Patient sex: F
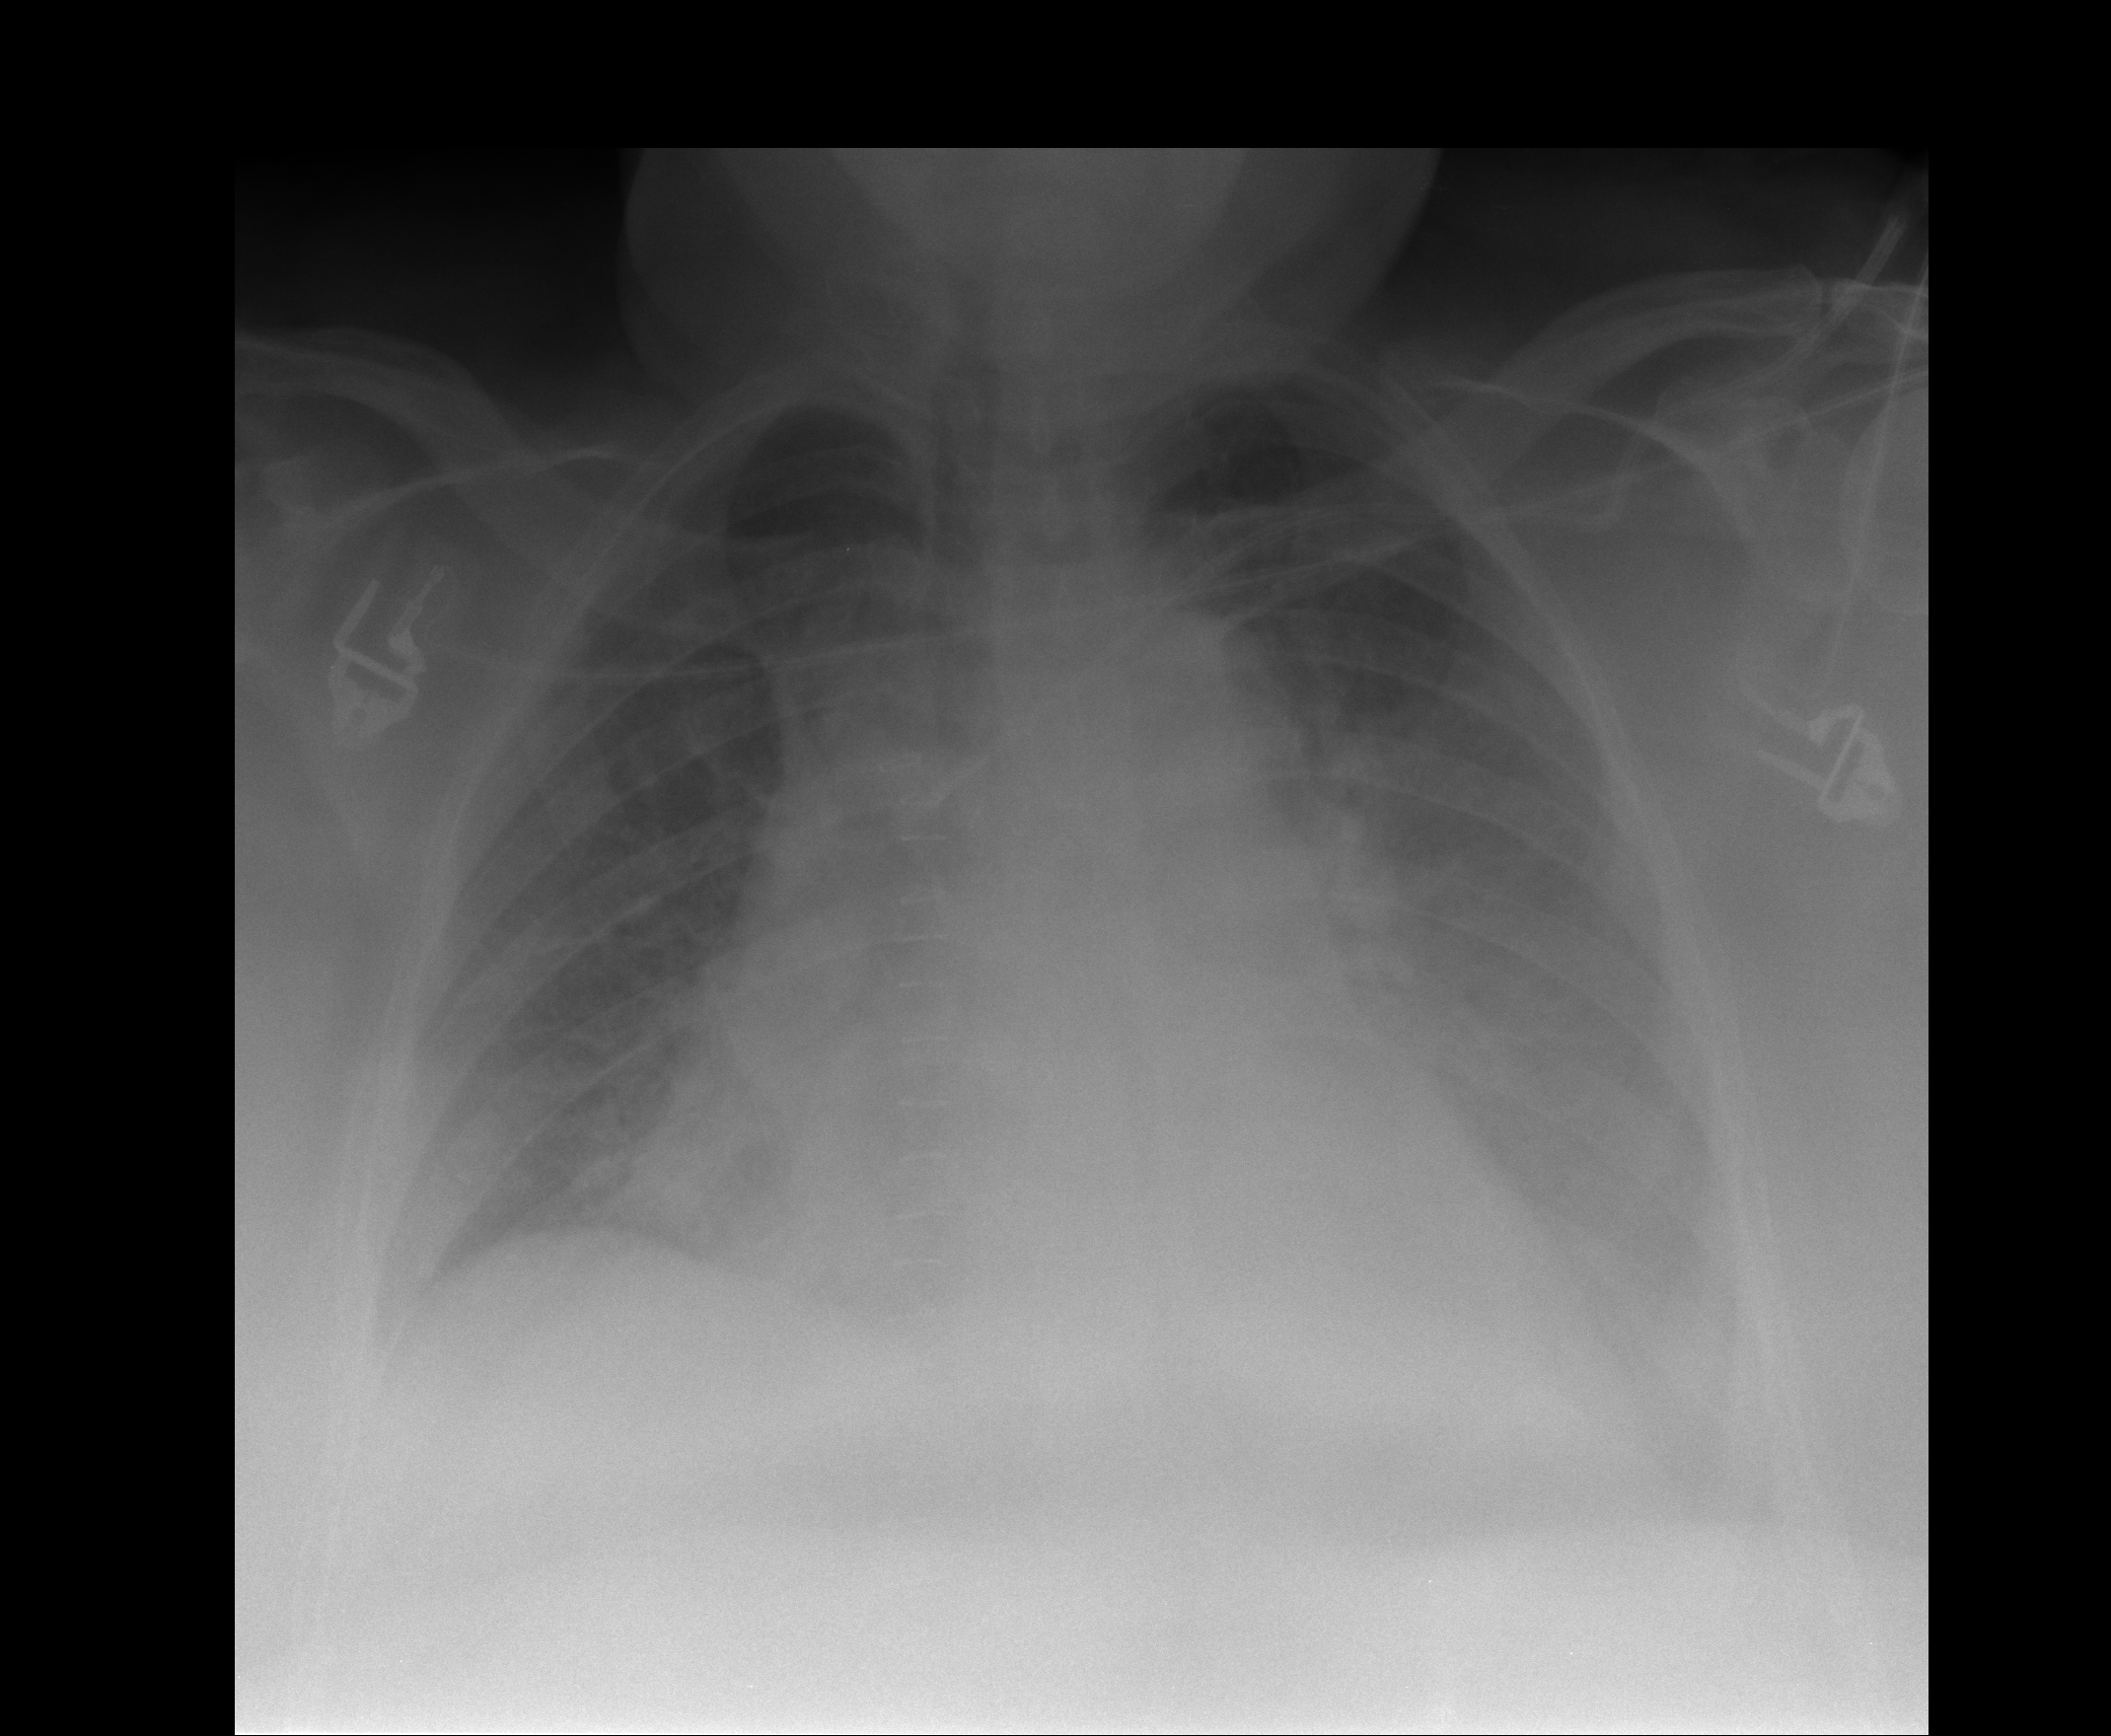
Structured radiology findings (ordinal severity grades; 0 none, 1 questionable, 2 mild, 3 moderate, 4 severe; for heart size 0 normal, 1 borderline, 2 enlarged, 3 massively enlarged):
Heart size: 2
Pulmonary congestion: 2
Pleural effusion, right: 2
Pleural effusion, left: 2
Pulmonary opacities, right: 0
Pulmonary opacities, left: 0
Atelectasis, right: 2
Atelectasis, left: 2